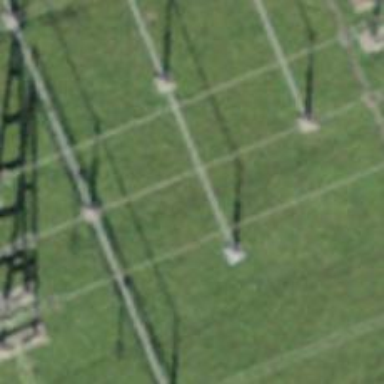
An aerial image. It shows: Three power lines with cables.